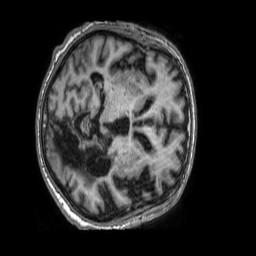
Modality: T1w
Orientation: axial
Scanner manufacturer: philips
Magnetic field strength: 1.5 T
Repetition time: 0.007104 s
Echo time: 0.003212 s